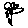
Label: flower